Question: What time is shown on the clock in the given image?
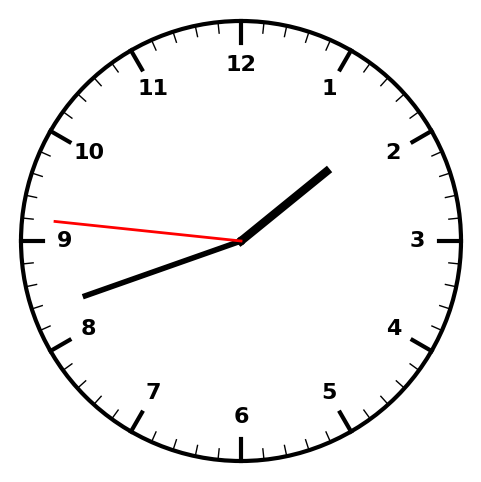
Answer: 01:41:46